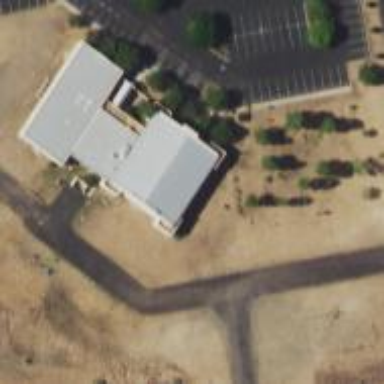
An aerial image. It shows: Beautiful church building.